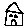
Label: house